Question: I have primefaces 'autocomplete' which is fetching values from database.
When I type in characters, I could see rows in 'autocomplete' are sometimes appearing above
'<p:autoComplete', it should appear normally below '<p:autoComplete'.
See below screenshot for reference. How can I resolve this issue?
Primesfaces version 3.1
JSF code
'''
<p:autoComplete value="#{bean.selectedEmployees}"
completeMethod="#{bean.employeeList}"
var="vs" itemLabel="#{vs.empName}" itemValue="#{vs.empName}" multiple="true">
<p:column style="width:100%;text-align:center">
#{vs.empName} - #{vs.empNumber}
</p:column>
</p:autoComplete>
'''
Regards

ManagedBean
'''
public List<Schedules> employeeList(String query) {
for(Schedules vs : employees) {
if(vs.getEmpName().toLowerCase().startsWith(query.toLowerCase()))
suggestions.add(vs);
}
return suggestions;
'''
and in constructor
'''
employees = MyDAO.loadEmployees();
'''
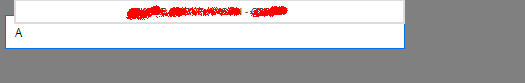
Answer: I had the same problem. I believe the reason is when you have a large suggestion list, primefaces sees it can't fit within the browser boundary if it was displayed downwards, so it just blindly flip the dropdown upwards. (which possibly makes it worse) Try add scrollHeight to limit the dropdown length although I heard scrollHeight also has its own problem